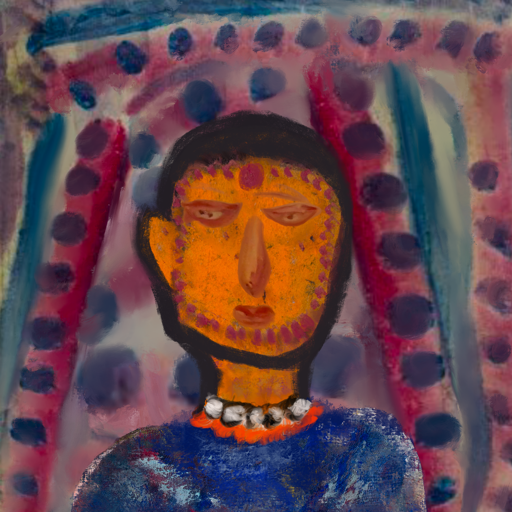
Background: HillGirl, Head And Neck Front: Doll, Face Front: Pious_Lady, Bust: Irani, Hair Front: Blank, Head Accessory: Blank, Second Necklace: Blank, Necklace: An_Impression, Baby: Blank